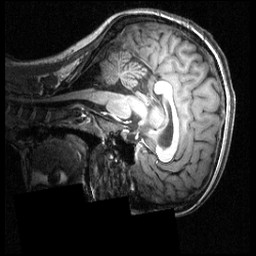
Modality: T1w
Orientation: sagittal
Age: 20
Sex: female
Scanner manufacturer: siemens
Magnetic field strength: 3.951 T
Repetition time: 1.5 s
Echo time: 0.00335 s